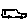
Label: car